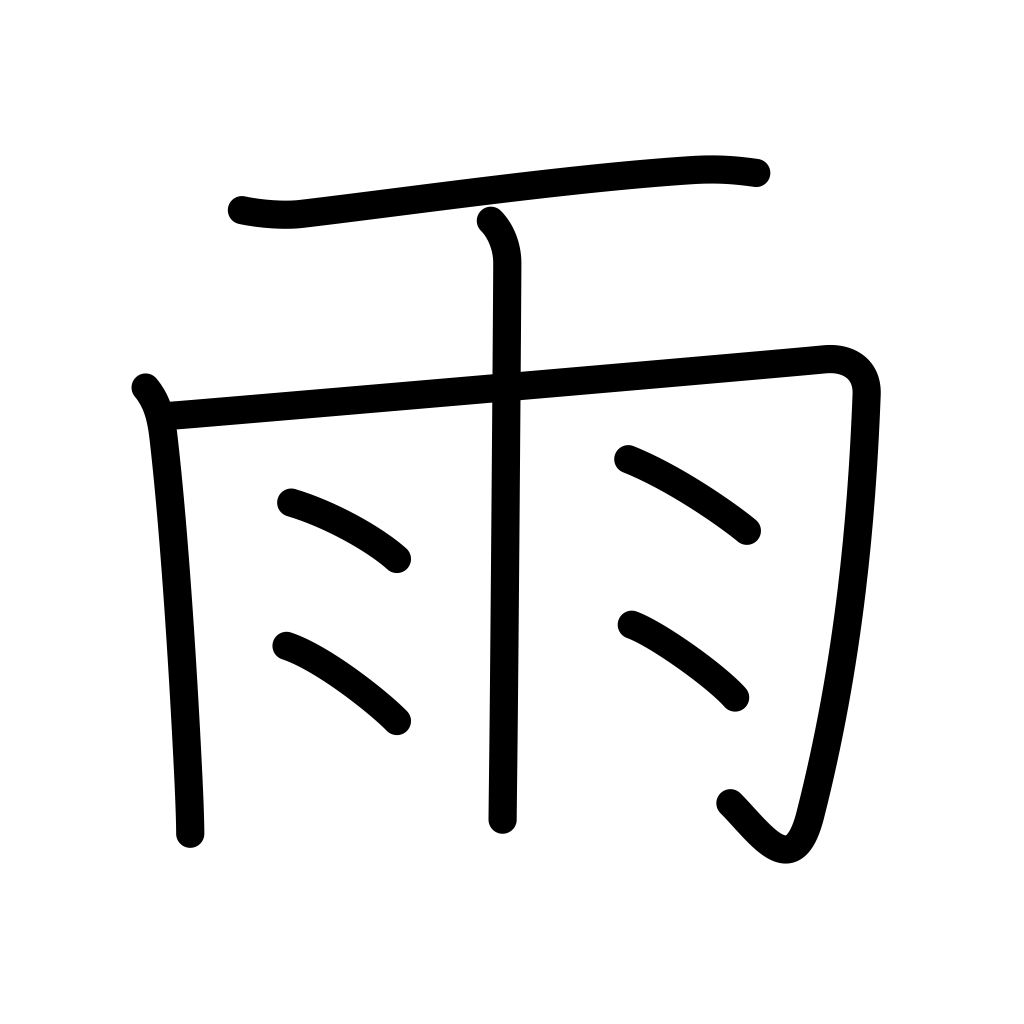
Meaning: rain